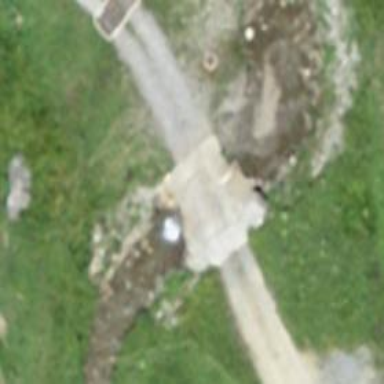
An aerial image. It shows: Track road on bridge.